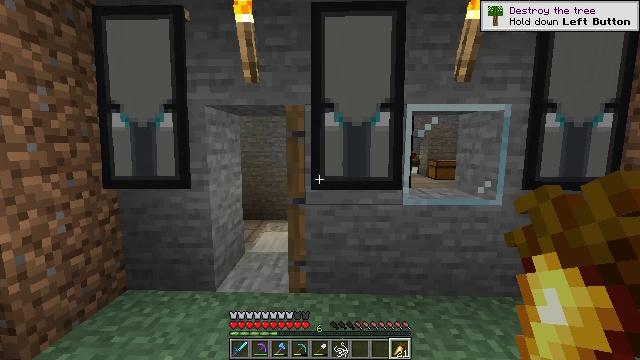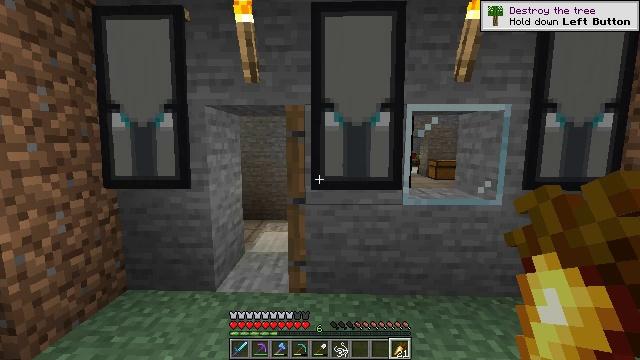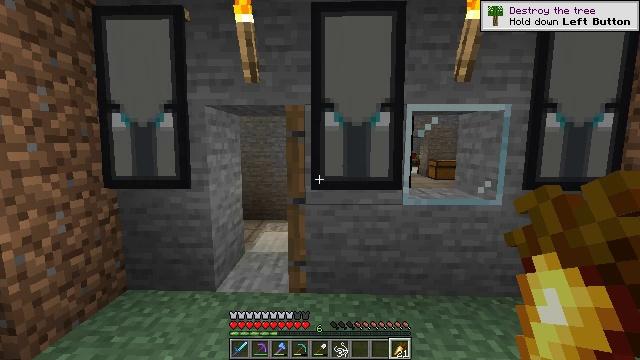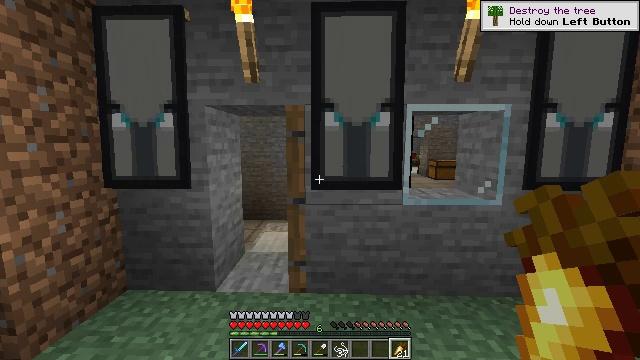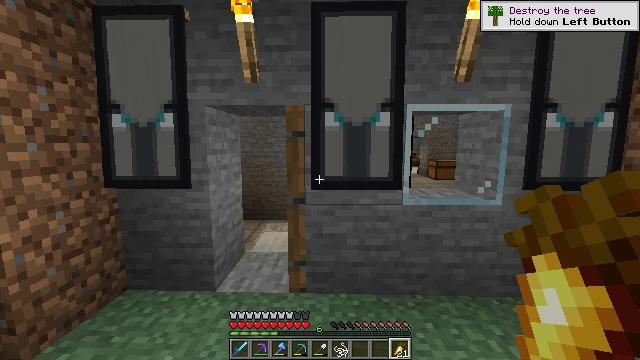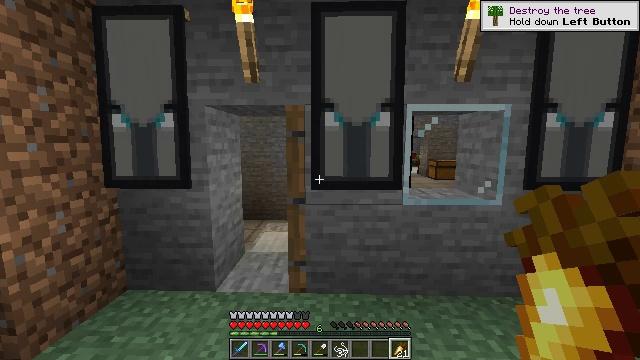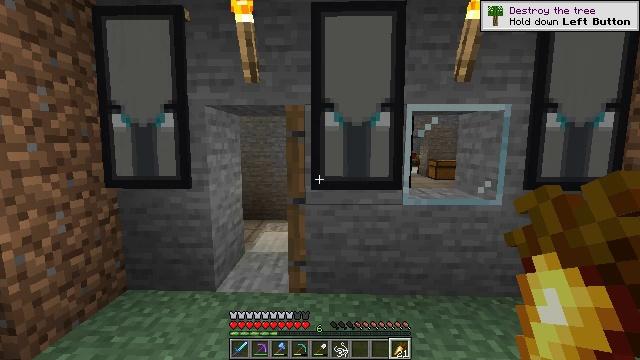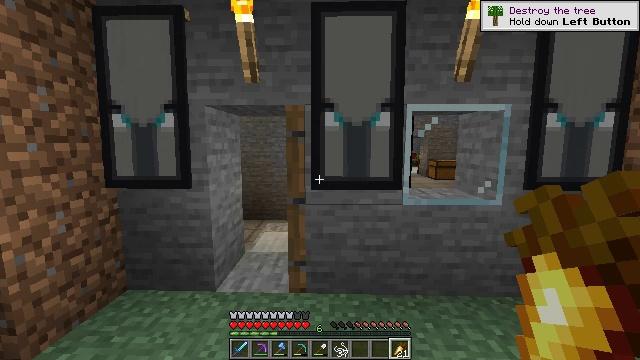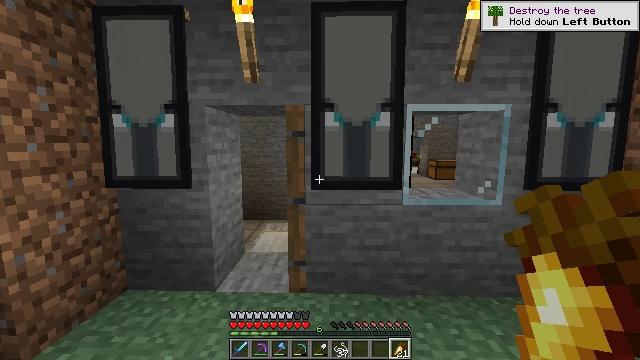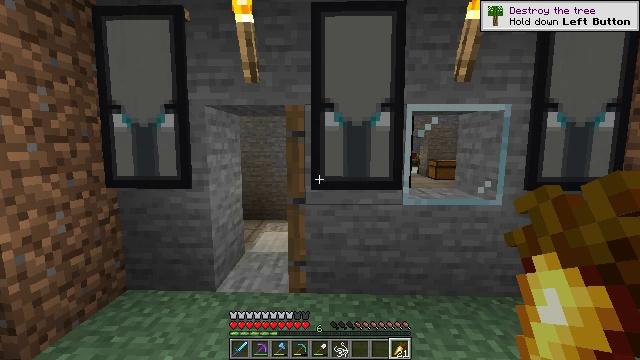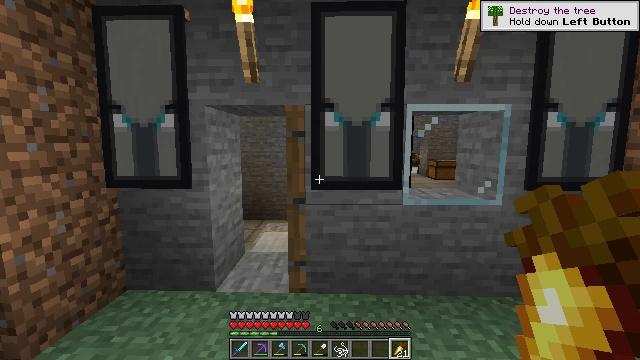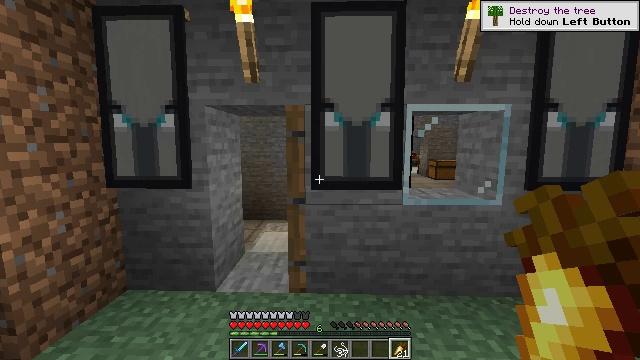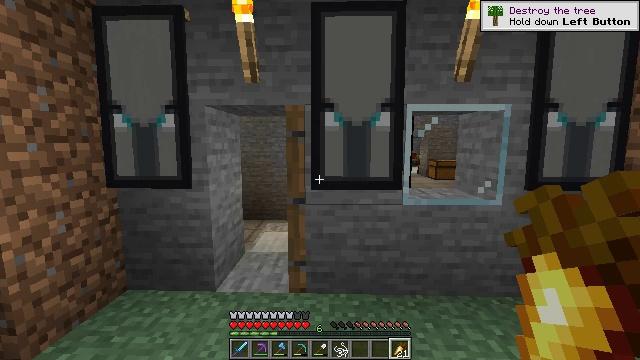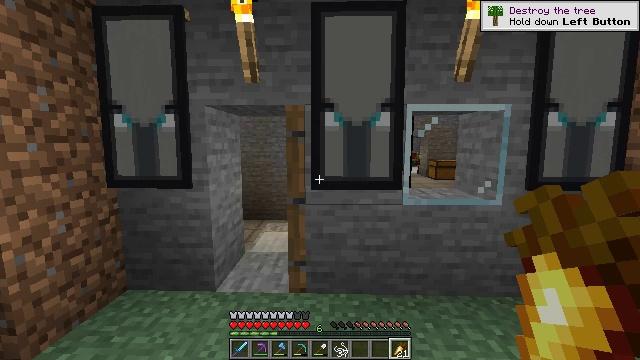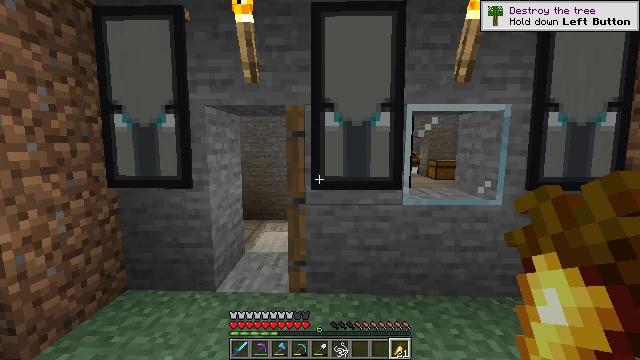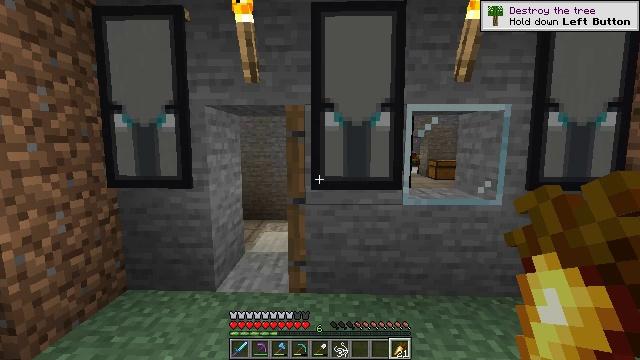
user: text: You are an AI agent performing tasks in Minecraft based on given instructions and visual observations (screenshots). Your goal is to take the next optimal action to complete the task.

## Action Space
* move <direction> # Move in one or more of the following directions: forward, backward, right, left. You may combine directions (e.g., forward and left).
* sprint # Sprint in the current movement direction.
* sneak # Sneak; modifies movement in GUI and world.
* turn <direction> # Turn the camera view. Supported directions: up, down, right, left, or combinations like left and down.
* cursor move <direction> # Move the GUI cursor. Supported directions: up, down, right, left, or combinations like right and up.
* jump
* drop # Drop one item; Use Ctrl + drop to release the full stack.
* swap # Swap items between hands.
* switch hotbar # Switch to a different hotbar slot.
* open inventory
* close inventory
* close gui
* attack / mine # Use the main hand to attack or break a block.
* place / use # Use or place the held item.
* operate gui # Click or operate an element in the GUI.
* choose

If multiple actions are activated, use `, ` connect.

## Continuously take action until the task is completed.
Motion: motion action
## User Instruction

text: Smelt stone into a smooth stone.
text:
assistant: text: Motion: no_op
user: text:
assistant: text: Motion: no_op
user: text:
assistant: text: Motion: no_op
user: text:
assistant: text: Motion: no_op
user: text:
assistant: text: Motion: no_op
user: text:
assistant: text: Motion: no_op
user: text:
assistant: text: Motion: no_op
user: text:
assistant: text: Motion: no_op
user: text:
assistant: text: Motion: no_op
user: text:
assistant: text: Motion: no_op
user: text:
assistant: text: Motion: no_op
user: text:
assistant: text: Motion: no_op
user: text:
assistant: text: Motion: no_op
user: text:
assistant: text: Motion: no_op
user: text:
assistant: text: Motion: no_op
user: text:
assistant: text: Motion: no_op
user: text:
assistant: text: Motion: no_op
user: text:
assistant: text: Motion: no_op
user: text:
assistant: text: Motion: no_op
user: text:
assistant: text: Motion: no_op
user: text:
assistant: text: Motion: no_op
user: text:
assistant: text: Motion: no_op
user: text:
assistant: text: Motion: no_op
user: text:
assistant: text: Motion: no_op
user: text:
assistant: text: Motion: no_op
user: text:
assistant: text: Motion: no_op
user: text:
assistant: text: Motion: no_op
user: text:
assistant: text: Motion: no_op
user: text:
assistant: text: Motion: no_op
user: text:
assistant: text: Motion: no_op